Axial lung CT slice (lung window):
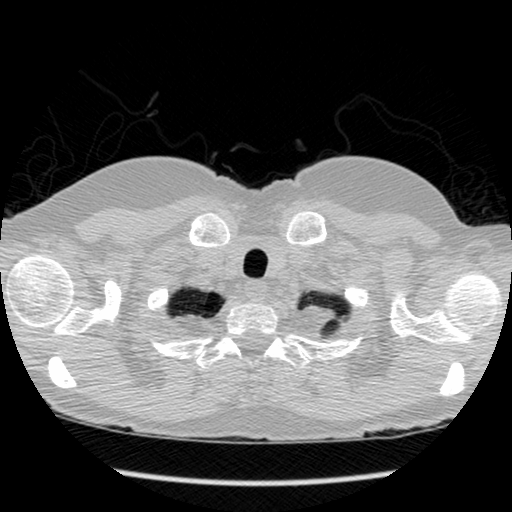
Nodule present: no